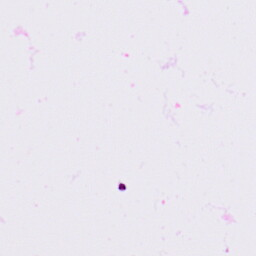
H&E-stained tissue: Lung